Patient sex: M
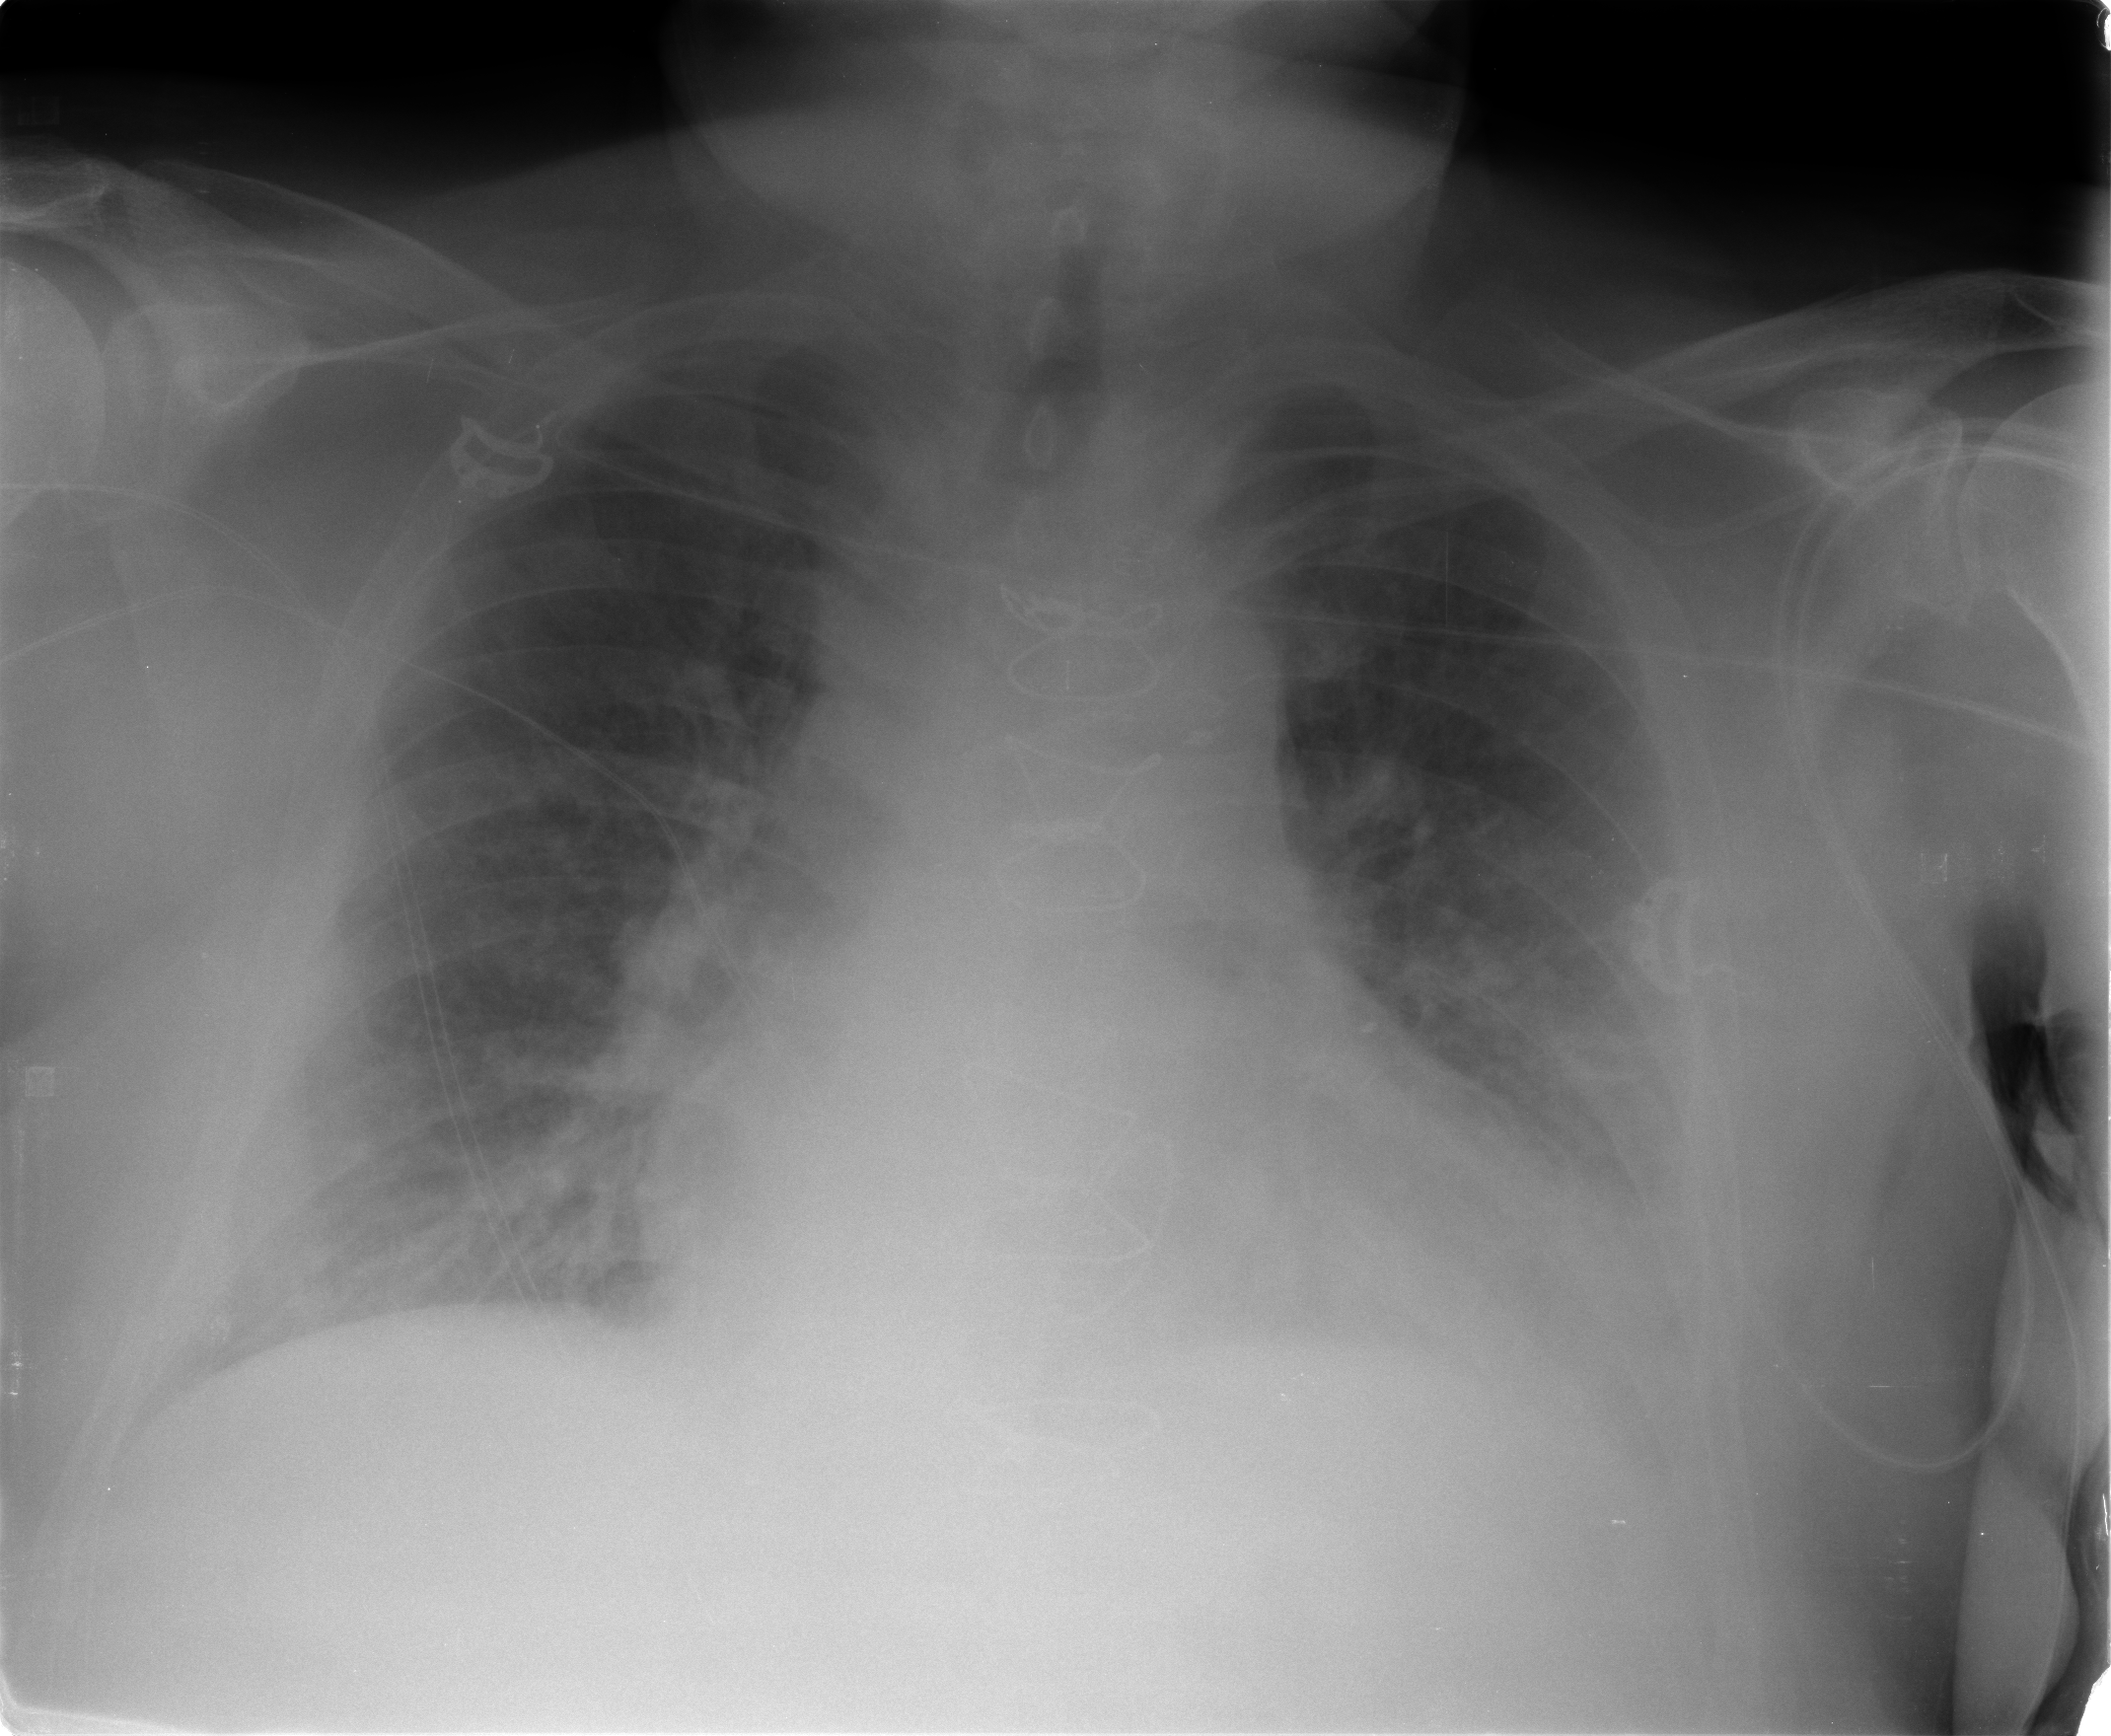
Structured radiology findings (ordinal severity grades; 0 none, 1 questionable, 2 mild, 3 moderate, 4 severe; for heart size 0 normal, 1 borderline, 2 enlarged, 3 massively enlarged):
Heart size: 2
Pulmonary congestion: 3
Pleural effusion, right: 2
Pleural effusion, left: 2
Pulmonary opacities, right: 3
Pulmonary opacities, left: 3
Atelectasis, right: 2
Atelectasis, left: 3